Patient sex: M
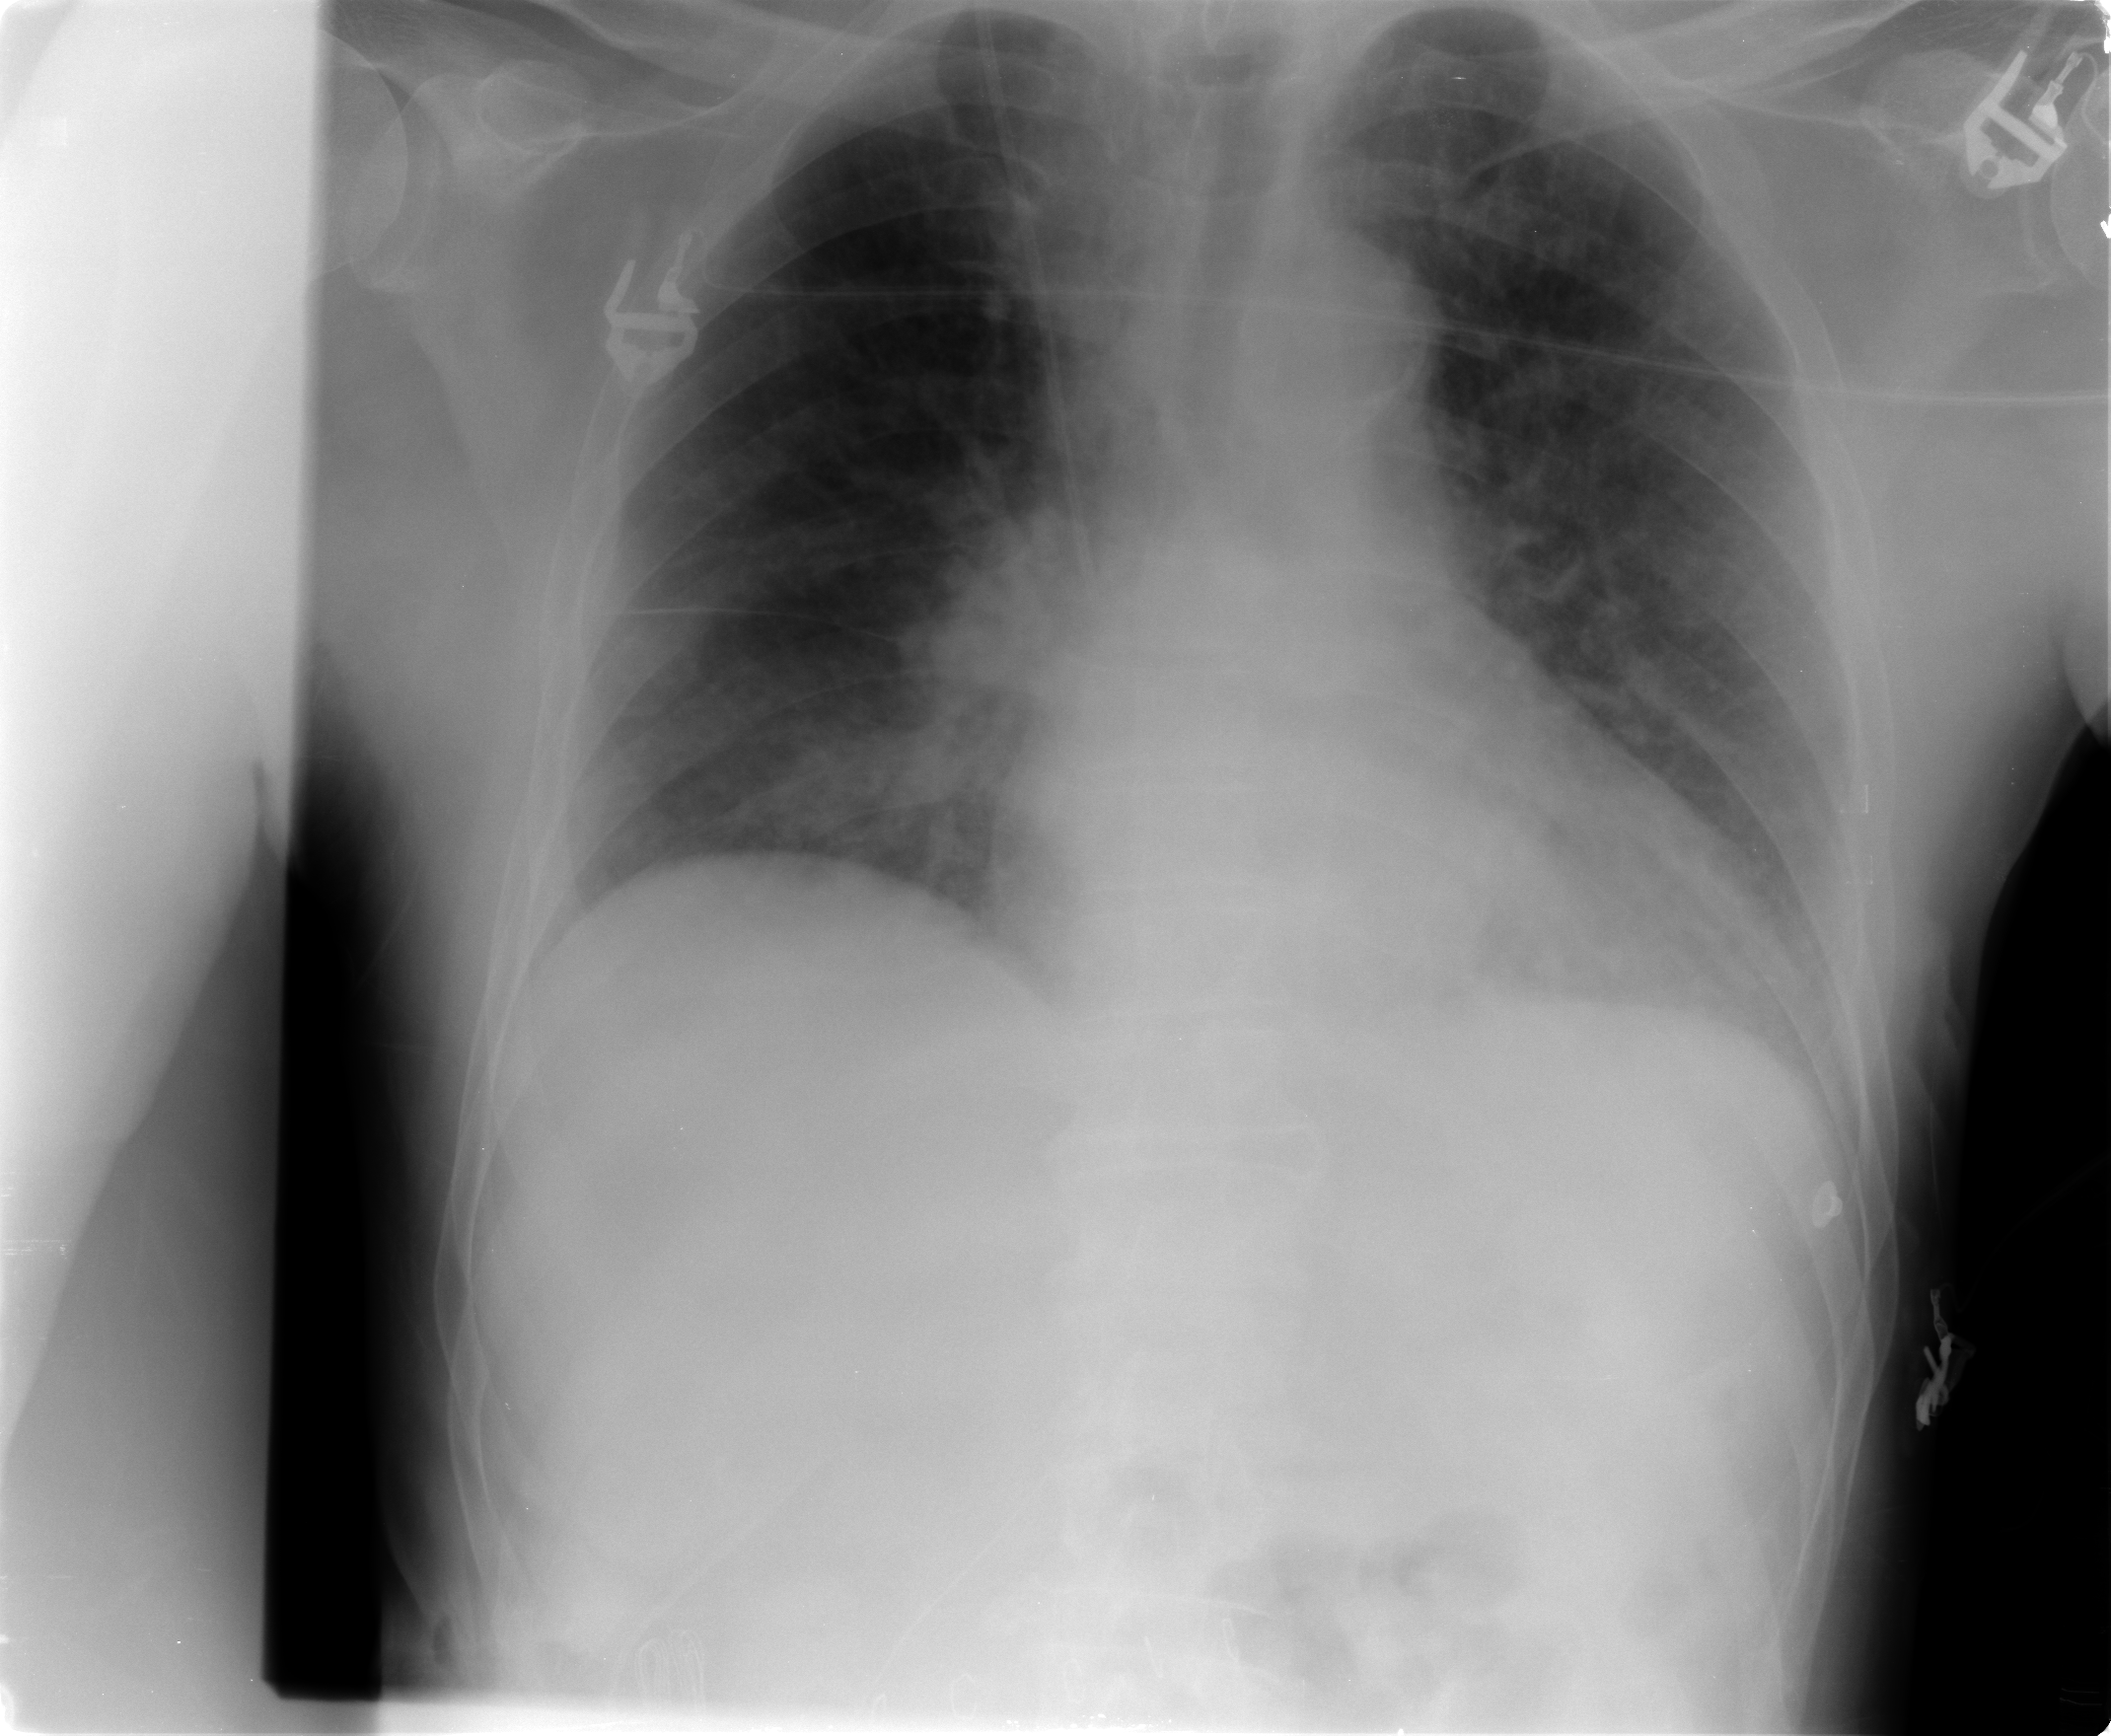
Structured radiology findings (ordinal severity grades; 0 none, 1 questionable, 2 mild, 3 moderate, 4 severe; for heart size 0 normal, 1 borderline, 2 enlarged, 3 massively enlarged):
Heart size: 1
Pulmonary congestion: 1
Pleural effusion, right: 0
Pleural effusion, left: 0
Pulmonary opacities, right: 1
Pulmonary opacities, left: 1
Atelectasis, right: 1
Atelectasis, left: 1